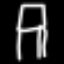
Label: chair